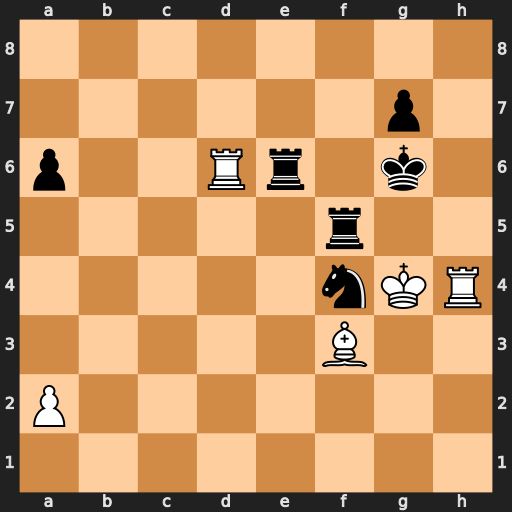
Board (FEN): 8/6p1/p2Rr1k1/5r2/5nKR/5B2/P7/8
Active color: w
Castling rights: -
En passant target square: -
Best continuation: Rxe6+ Nxe6 Be4 Kf6 Bxf5